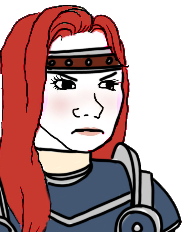
Label: 5_Trad_Wife